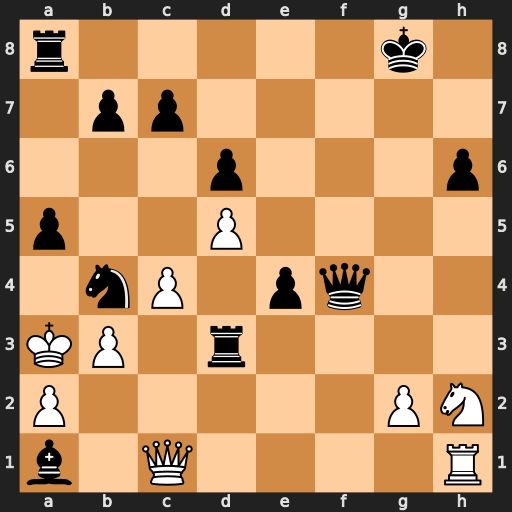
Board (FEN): r5k1/1pp5/3p3p/p2P4/1nP1pq2/KP1r4/P5PN/b1Q4R
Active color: w
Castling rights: -
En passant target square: -
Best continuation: Qxf4 a4 Rxa1